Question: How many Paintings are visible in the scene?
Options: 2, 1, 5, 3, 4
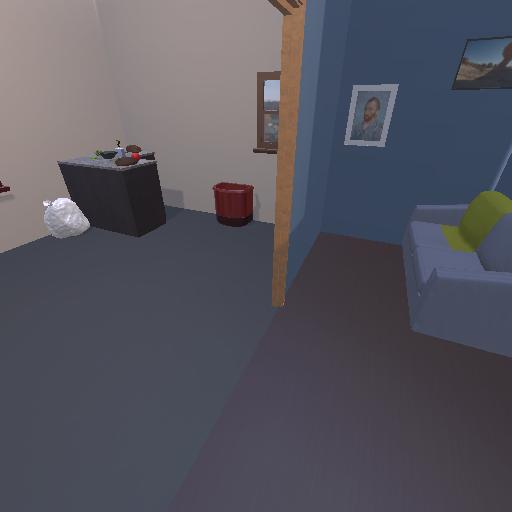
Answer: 2